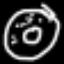
Label: donut